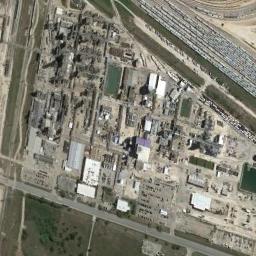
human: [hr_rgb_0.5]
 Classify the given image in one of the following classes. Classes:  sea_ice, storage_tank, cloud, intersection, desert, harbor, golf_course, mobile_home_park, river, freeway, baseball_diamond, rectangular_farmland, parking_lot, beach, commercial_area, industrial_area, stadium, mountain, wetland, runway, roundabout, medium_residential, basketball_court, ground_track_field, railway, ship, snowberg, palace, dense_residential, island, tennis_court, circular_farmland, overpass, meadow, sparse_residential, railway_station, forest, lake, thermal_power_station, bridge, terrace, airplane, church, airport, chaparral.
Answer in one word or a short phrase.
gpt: industrial_area